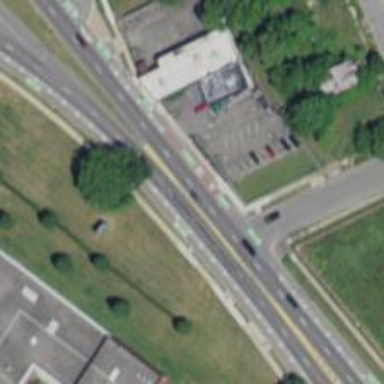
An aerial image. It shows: Secondary road with cycle track alongside.